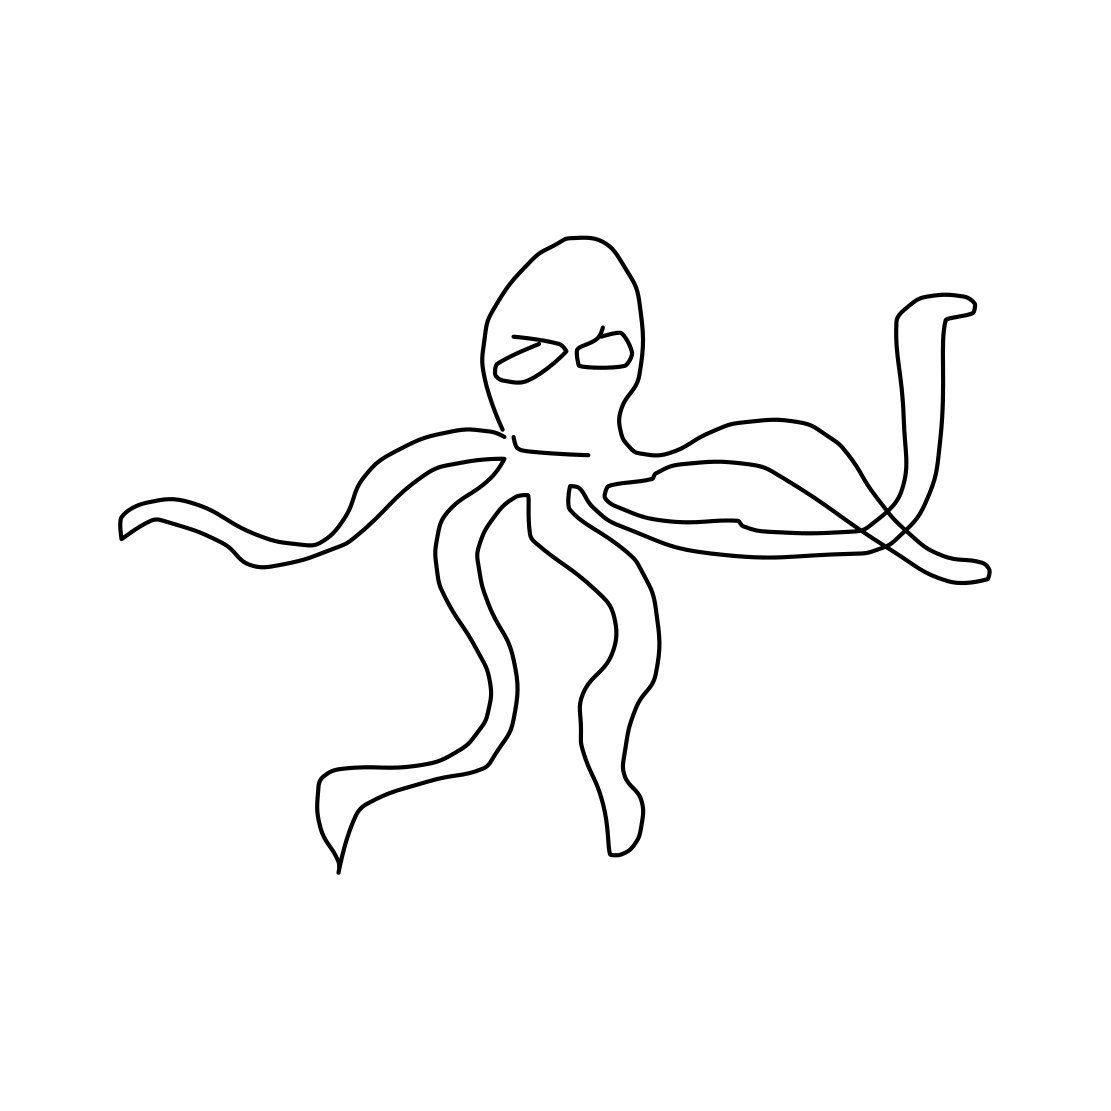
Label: octopus